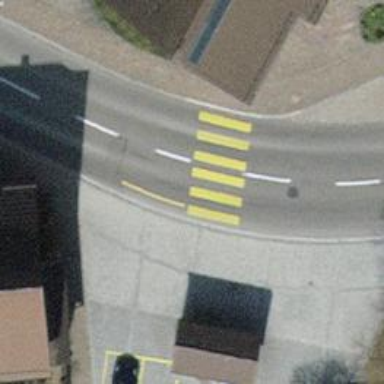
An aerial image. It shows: Marked road crossing.